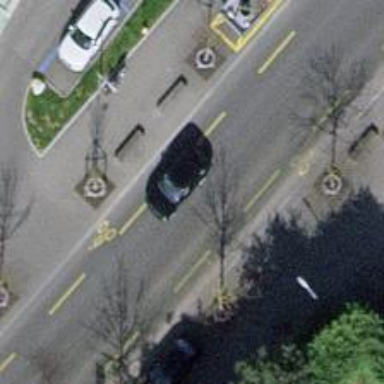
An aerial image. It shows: Tertiary road with designated cycle lane.